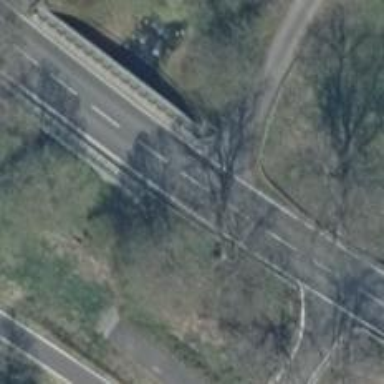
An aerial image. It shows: Primary highway bridge with asphalt surface.